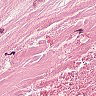
Metastatic tissue present: no